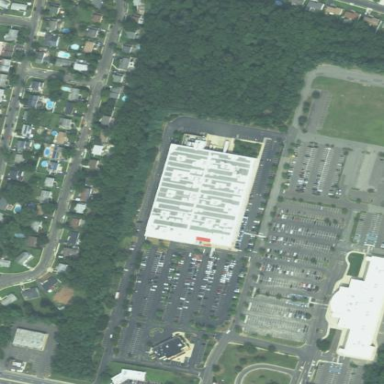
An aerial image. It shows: Wholesale shop located inside building.